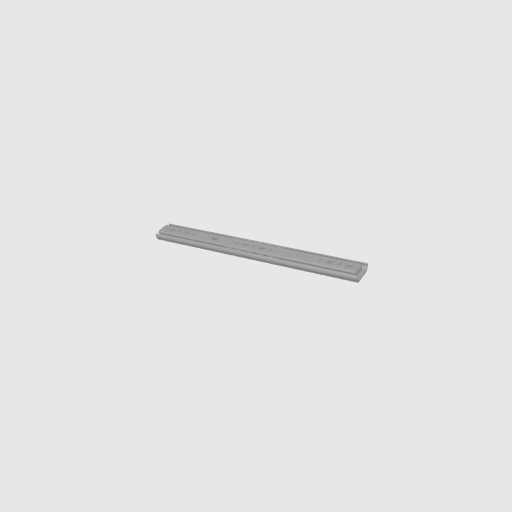
Part: ViperSlide10Ball